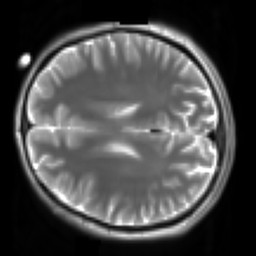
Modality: T2w
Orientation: axial